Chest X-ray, AP view. Patient: 30 years old, sex M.
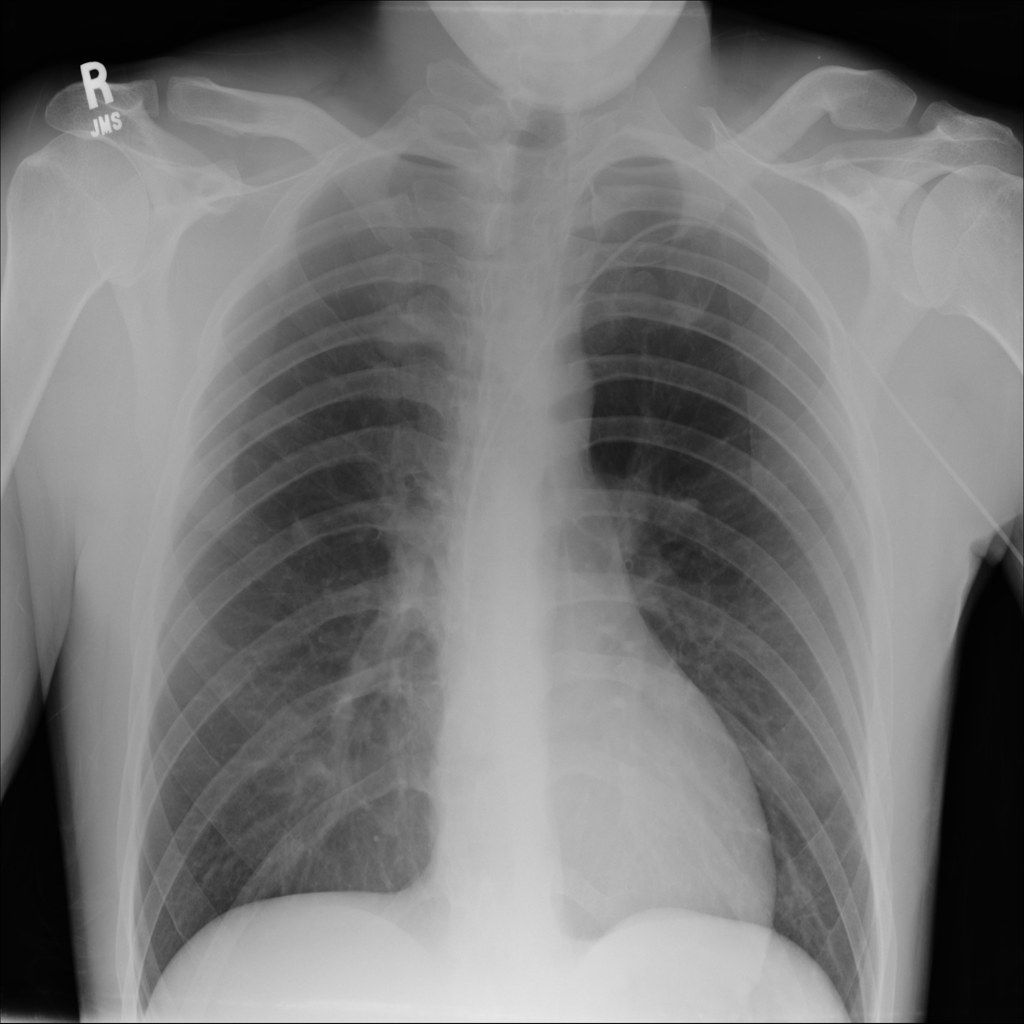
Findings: No Finding